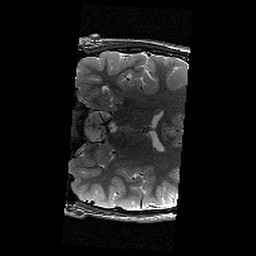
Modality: T2w
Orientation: coronal
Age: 11
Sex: male
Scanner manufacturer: siemens
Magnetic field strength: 3 T
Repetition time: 9.23 s
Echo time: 0.067 s